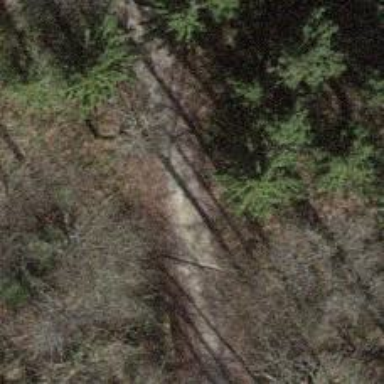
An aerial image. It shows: Unpaved track road.